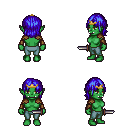
a pixel art fantasy rpg character, female body template, orc, green skin, leather shoulder armor, teal pants, blue long bangs hairstyle, gold tiara, leather bracers, dagger, four views (front, back, left, right), 2x2 character sprite sheet, small pixel art, hard edges, no anti-aliasing